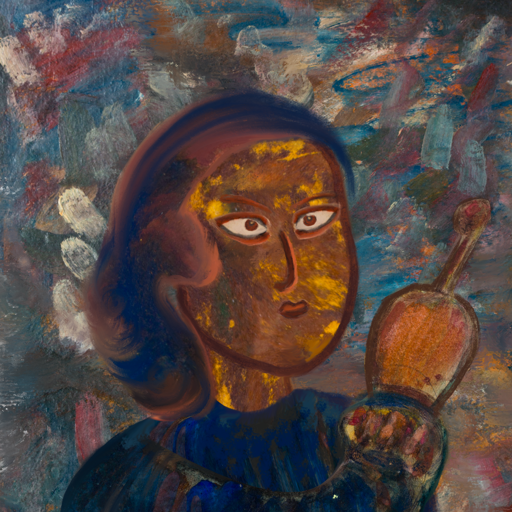
Background: Boggyland, Head And Neck Side: Comrade, Face Side: Roy_Bahadur, Bust: Pipe, Hair Side: Mother_And_Son_Son, Head Accessory: Blank, Second Necklace: Blank, Necklace: Blank, Baby: Blank